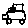
Label: car